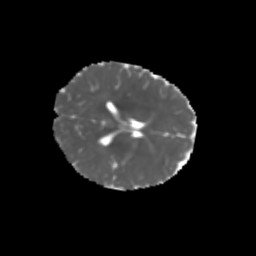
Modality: MD
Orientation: axial
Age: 6
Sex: male
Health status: healthy